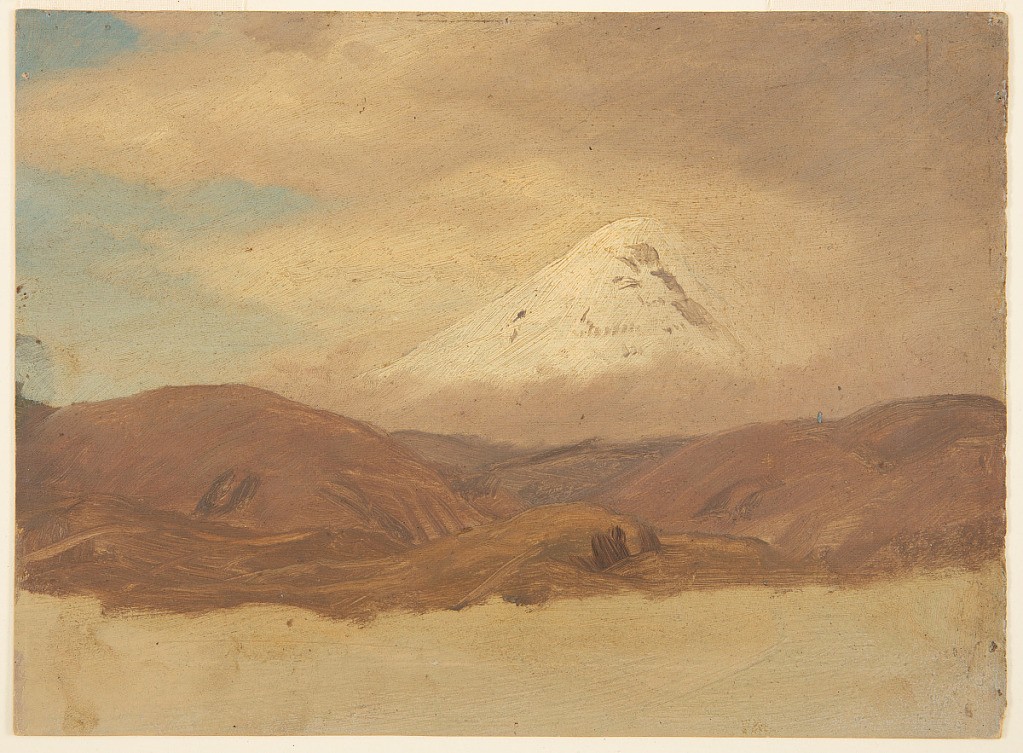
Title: Chimborazo, Ecuador
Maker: Frederic Edwin Church, American, 1826–1900
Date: probably May–August 1857
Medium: Oil and graphite on tan paperboard
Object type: Drawing
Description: Landscape sketch showing a partially veiled view of the volcano known as Chimborazo in Ecuador. The middle distance comprises of rugged, brown, and barren mountainous terrain that stretches horizontally across the composition. In the background at center, the conical, snow-capped peak of Chimborazo is visible through a dense bank of low-lying clouds, which appear to be breaking up to reveal a view of the blue sky at left.